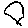
Label: circle